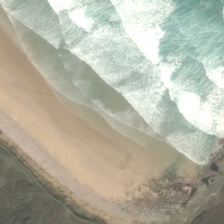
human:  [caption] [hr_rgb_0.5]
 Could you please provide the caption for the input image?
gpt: a beach is near an ocean with white waves .

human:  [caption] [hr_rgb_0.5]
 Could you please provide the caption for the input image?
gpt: a beach is near an ocean with white waves .

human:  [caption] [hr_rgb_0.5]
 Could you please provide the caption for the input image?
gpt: a beach is near an ocean with white waves .

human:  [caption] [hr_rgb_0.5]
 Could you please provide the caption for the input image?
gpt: a beach is near an ocean with white waves .

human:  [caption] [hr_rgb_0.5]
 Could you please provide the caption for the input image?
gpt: a beach is near an ocean with white waves .